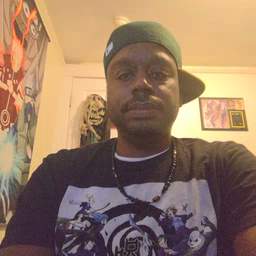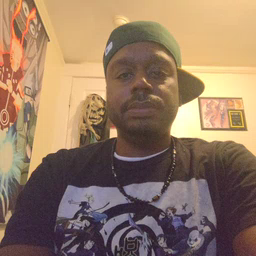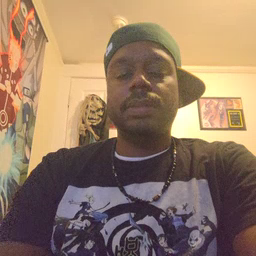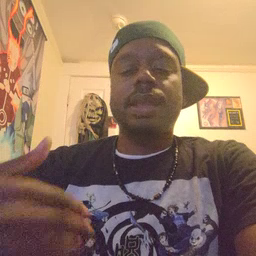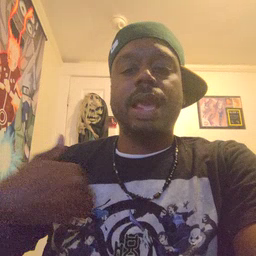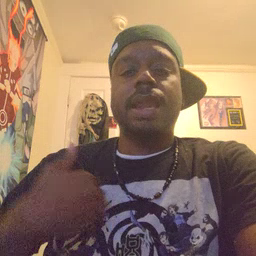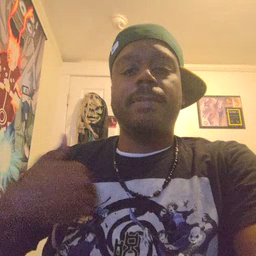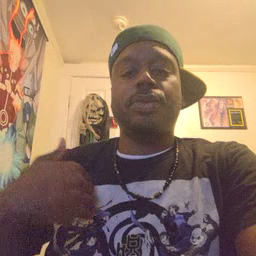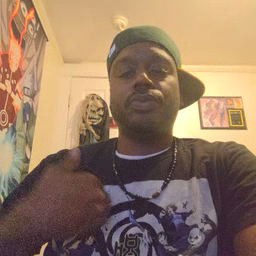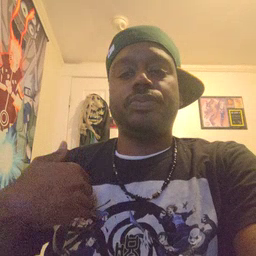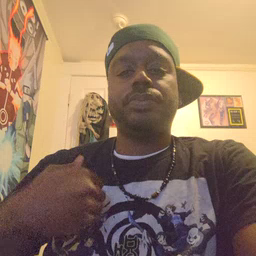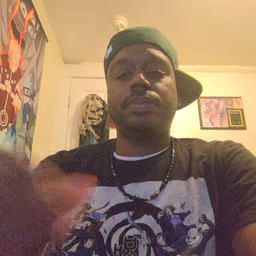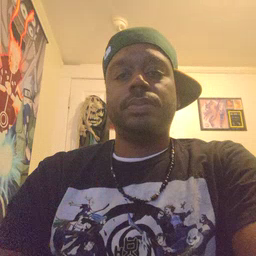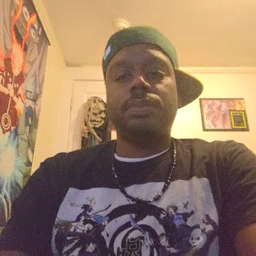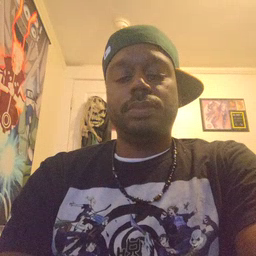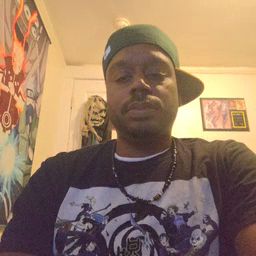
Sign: animal